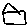
Label: house